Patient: sex M, age 75
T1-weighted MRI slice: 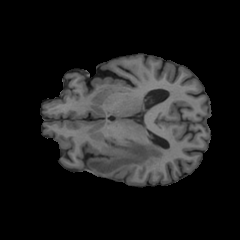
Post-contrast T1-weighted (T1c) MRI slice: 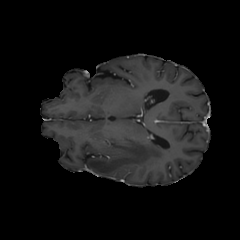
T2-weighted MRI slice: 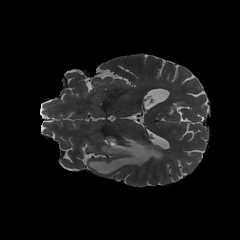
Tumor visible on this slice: yes
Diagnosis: Glioblastoma, IDH-wildtype
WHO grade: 4